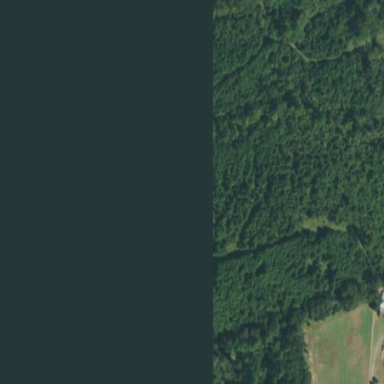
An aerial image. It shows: Evergreen needle-leaved forest.